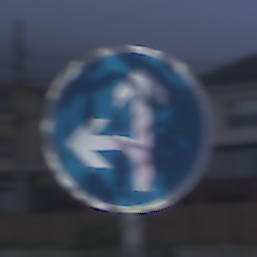
Verkehrszeichen: VorgeschriebeneFahrtrichtungGeradeausOderLinks
Umgebung: Outdoor, Urban
Tageszeit: SunriseSunset
Wetter: Overcast
Licht: Natural
Jahreszeit: NotSpecified
Kontrast: LowContrast